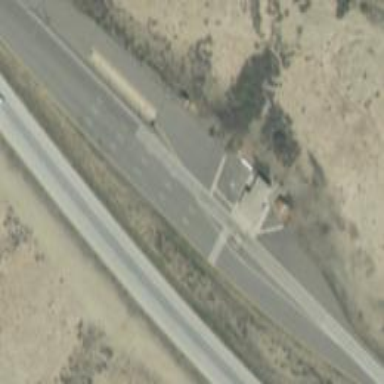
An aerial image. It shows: Unclassified road leading to weighbridge.